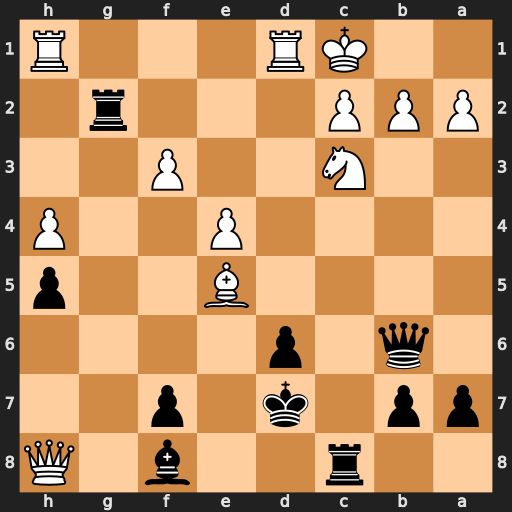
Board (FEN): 2r2b1Q/pp1k1p2/1q1p4/4B2p/4P2P/2N2P2/PPP3r1/2KR3R
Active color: b
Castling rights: -
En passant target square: -
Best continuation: Qf2 Ne2 Qxe2